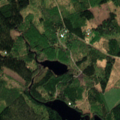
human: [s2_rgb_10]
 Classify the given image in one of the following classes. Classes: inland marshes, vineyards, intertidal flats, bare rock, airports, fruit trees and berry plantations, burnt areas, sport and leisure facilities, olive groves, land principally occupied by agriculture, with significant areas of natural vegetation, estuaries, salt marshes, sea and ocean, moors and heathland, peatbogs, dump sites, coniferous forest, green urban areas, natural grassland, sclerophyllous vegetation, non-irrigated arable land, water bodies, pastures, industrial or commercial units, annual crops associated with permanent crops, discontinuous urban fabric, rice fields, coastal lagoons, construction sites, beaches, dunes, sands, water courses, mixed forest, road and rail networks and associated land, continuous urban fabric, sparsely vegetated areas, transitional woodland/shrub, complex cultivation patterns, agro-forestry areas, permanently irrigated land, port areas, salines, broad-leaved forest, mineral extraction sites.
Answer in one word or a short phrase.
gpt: land principally occupied by agriculture, with significant areas of natural vegetation, coniferous forest, mixed forest, transitional woodland/shrub, water bodies